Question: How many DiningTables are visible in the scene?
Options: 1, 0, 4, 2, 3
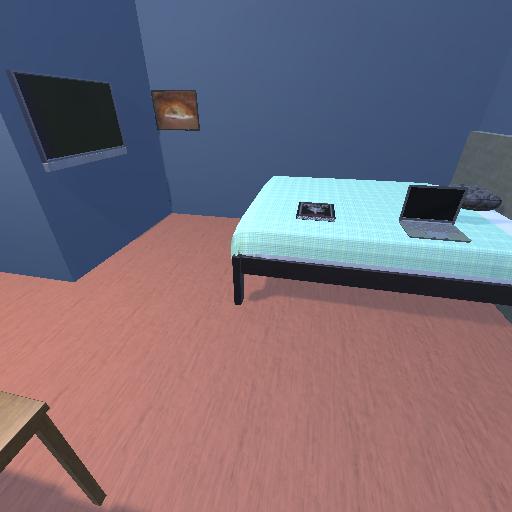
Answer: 1